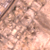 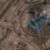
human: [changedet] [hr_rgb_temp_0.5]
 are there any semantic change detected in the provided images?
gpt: A green area was built in the residential area.